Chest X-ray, AP view. Patient: 37 years old, sex F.
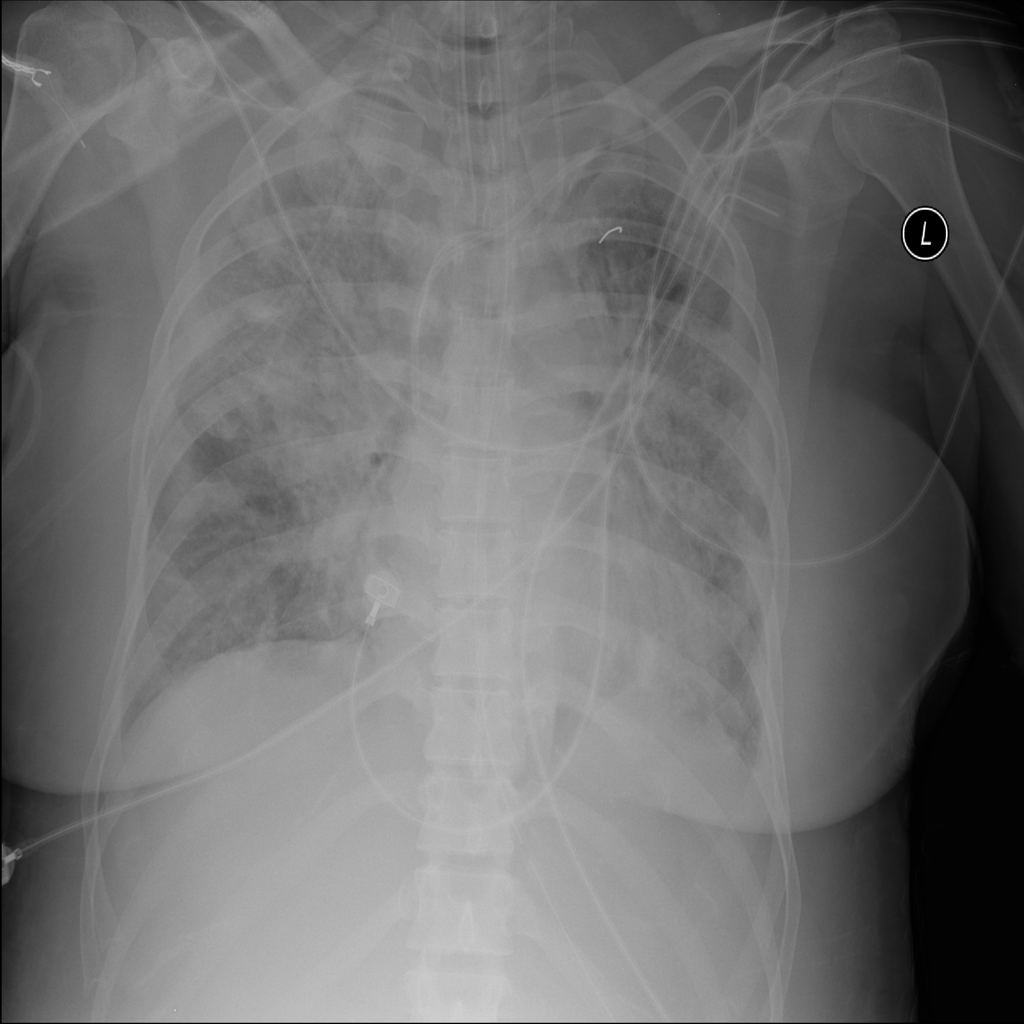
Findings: Infiltration